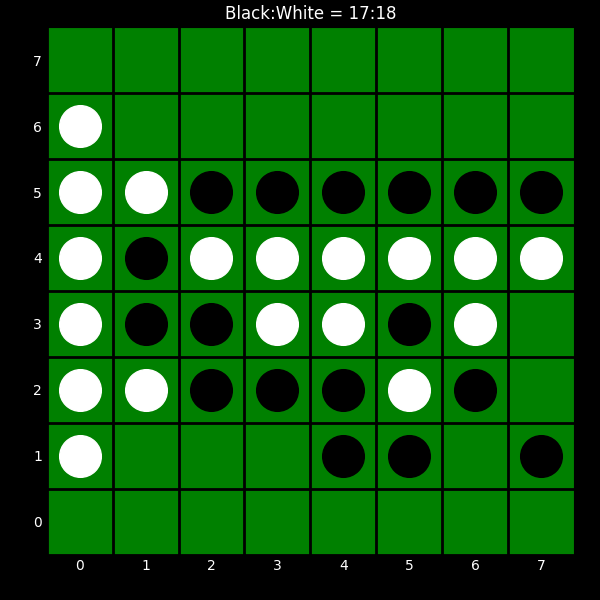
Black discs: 17
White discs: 18